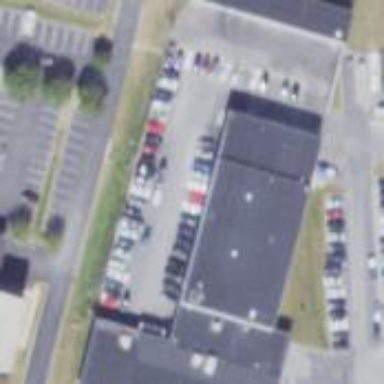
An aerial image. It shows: Car shop building.